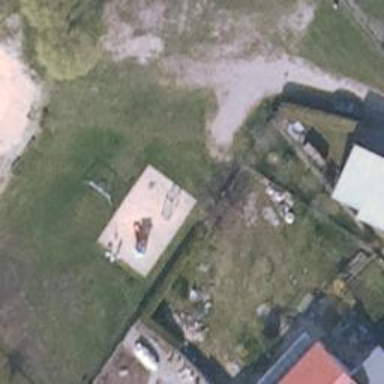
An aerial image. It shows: Springy playground.